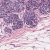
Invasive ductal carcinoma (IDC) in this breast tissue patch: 0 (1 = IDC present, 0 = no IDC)